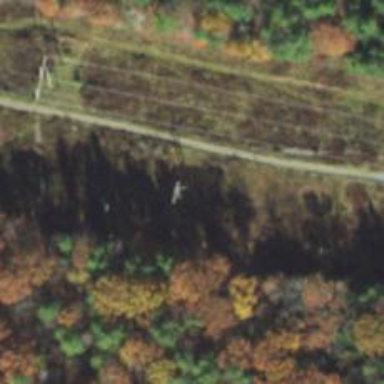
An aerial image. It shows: Power pole.